Question: i am working on an application that uses 'FastMM4', from <URL>.
So i have added the 'FastMM4.pas' to the uses clause right at the beginning. In the application i need to run a 'batch' file after 'FinalizeMemoryManager;' in the 'finalization' of 'unit FastMM4;' like this
'''
initialization
RunInitializationCode;
finalization
{$ifndef PatchBCBTerminate}
FinalizeMemoryManager;
RunTheBatFileAtTheEnd; //my code here..calling a procedure
{$endif}
end.
'''
then my code for is :
'''
procedure RunTheBatFileAtTheEnd;
begin
//some code here....
sFilePaTh:=SysUtils.ExtractFilePath(applicaTname)+sFileNameNoextension+'_log.nam';
ShellExecute(applcatiOnHAndle,'open', pchar(sExeName),pchar(sFilePaTh), nil, SW_SHOWNORMAL) ;
end;
'''
For this i need to use 'SysUtils,shellapi' in the uses clause of fastmm4 unit. using them
this message comes

But if i remove 'SysUtils,shellapi' from the uses it works.
I still need all the features of fastmm4 installed but with 'SysUtils,shellapi', fastmm4 is not installed
I have a unit of my own but its finalization is executed before fastmm4 finalization.
can anyone tell me can how to fix this problem?
'''
unit FastMM4;
//...
...
implementation
uses
{$ifndef Linux}Windows,{$ifdef FullDebugMode}{$ifdef Delphi4or5}ShlObj,{$else}
SHFolder,{$endif}{$endif}{$else}Libc,{$endif}FastMM4Messages,SysUtils,shellapi;
'''
my application
'''
program memCheckTest;
uses
FastMM4,
'''
(after @SertacAkyuz answer),i removed 'SysUtils' and it worked , but i still need to run the batch file to open an external application through 'RunTheBatFileAtTheEnd'. The Reason is ..i want a external application to run only after FastMM4 as been out of the 'finalization'. The 'sExeName' is the application that will run the file 'sFilePaTh'(.nam) . can any one tell how to do this? without 'uninstalling FastMM4'.
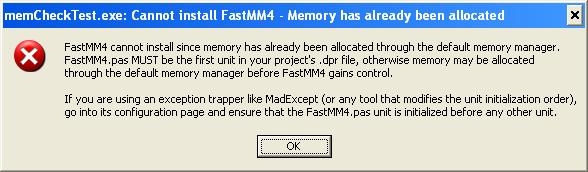
Answer: FastMM checks to see if the default memory manager is set before installing its own by a call to 'IsMemoryManagerSet' function in 'system.pas'. If the default memory manager is set, it declines setting its own memory manager and displays the message shown in the question.
The instruction in that message about has the assumption that 'fastmm4.pas' itself is not modified.
When you modify the uses clause of 'fastmm4.pas', if any of the units that's included in the uses clause has an 'initialization' section, than that section of code have to run before the initialization section of 'fastmm4.pas'. If that code requires allocating/feeing memory via RTL, then the default memory manager is set.
Hence you have to take care changing 'fastmm4.pas' to not to include any such unit in the uses clause, like 'sysutils.pas'.
---
Below sample code (no error checking, file checking etc..) shows how can you launch FastMM's log file with Notepad (provided the log file exists) without allocating any memory:
'''
var
CmdLine: array [0..300] of Char; // increase as needed
Len: Integer;
SInfo: TStartupInfo;
PInfo: TProcessInformation;
initialization
... // fastmm code
finalization
{$ifndef PatchBCBTerminate}
FinalizeMemoryManager; // belongs to fastmm
// Our application is named 'Notepad' and the path is defined in AppPaths
CmdLine := 'Notepad "'; // 9 Chars (note the opening quote)
Len := windows.GetModuleFileName(0, PChar(@CmdLine[9]), 260) + 8;
// assumes the executable has an extension.
while CmdLine[Len] <> '.' do
Dec(Len);
CmdLine[Len] := #0;
lstrcat(CmdLine, '_MemoryManager_EventLog.txt"'#0); // note the closing quote
ZeroMemory(@SInfo, SizeOf(SInfo));
SInfo.cb := SizeOf(SInfo);
CreateProcess(nil, CmdLine, nil, nil, False,
NORMAL_PRIORITY_CLASS, nil, nil, sInfo, pInfo);
{$endif}
end.
'''